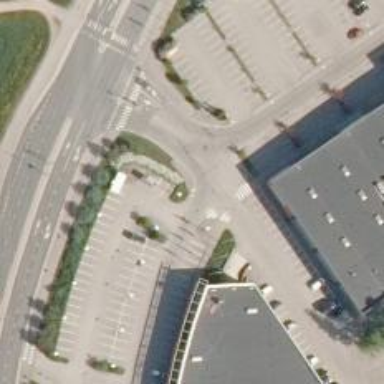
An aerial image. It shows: Paved asphalt footway.